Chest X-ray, PA view. Patient: 51 years old, sex M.
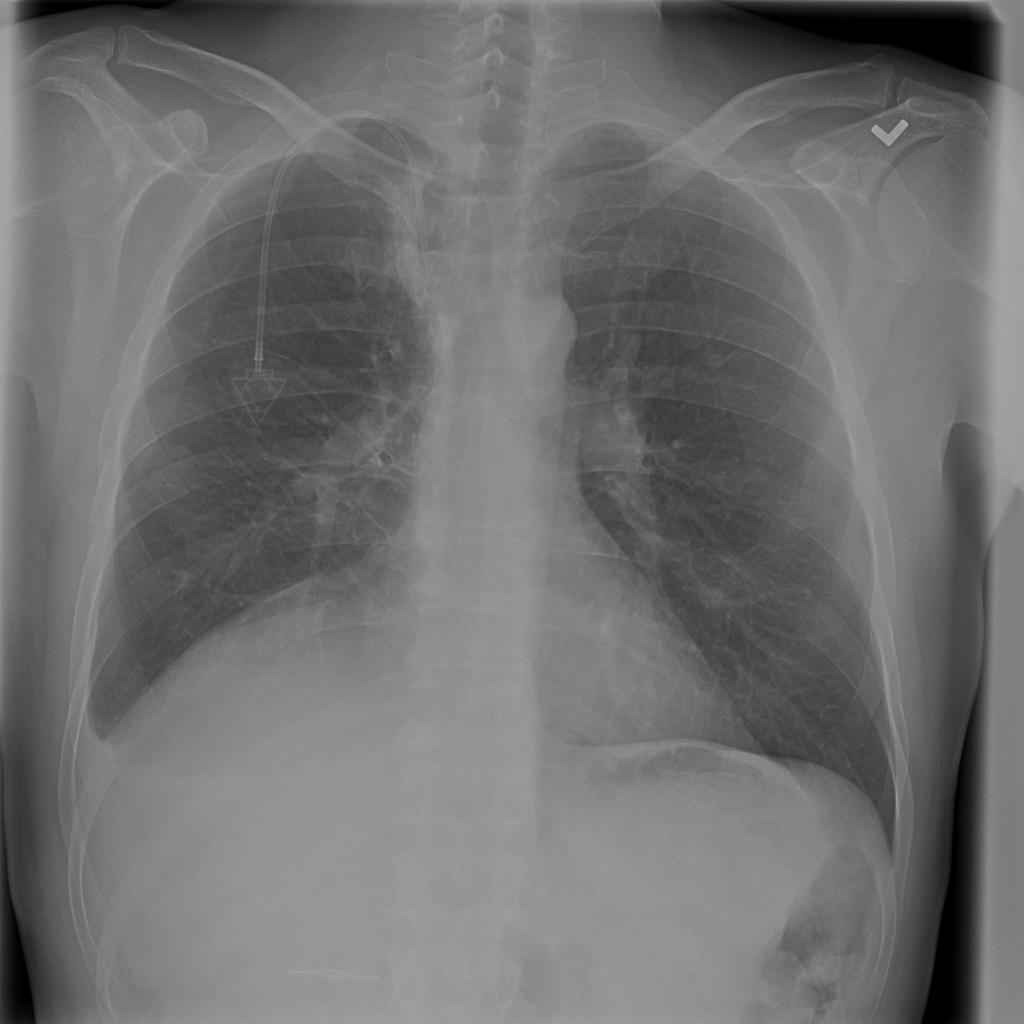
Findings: Effusion